Interaction volume radius: 5 \u00c5
Interaction volume height: 40 \u00c5
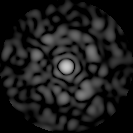
Disorder parameter: 0.8369